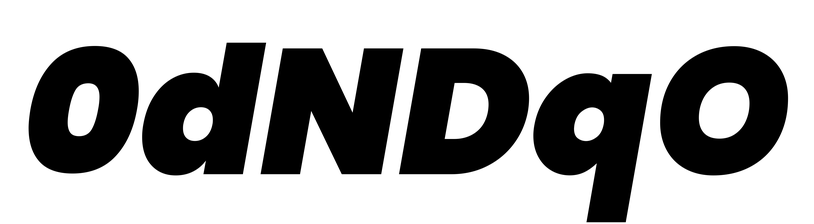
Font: Poppins-BlackItalic